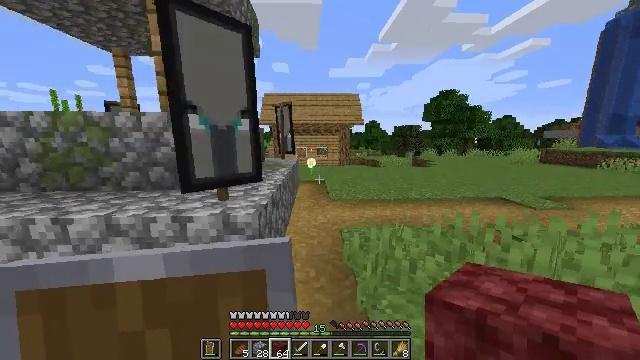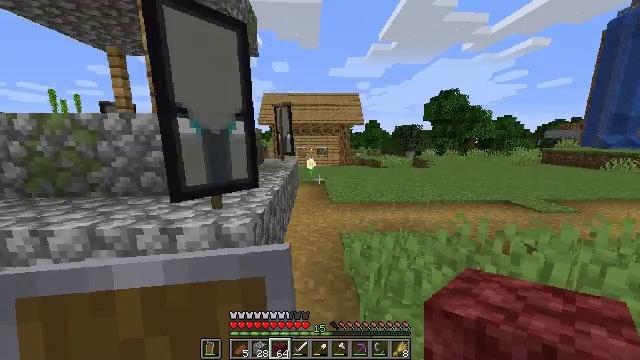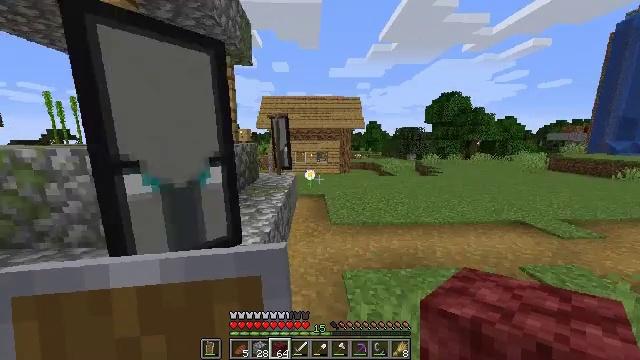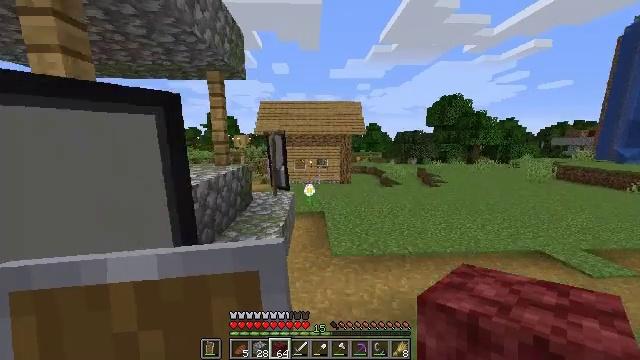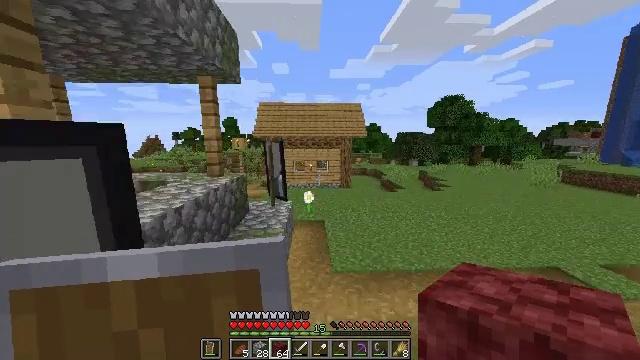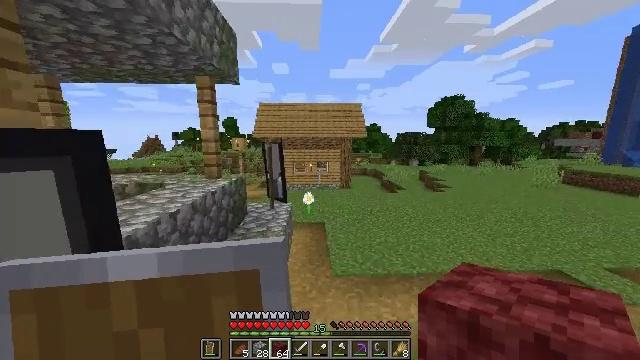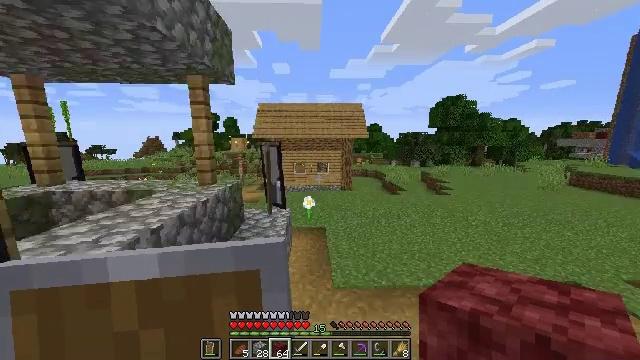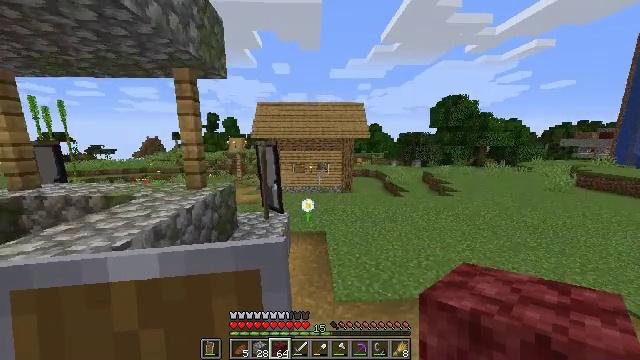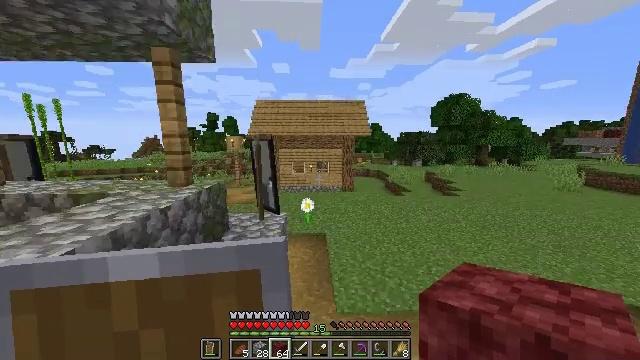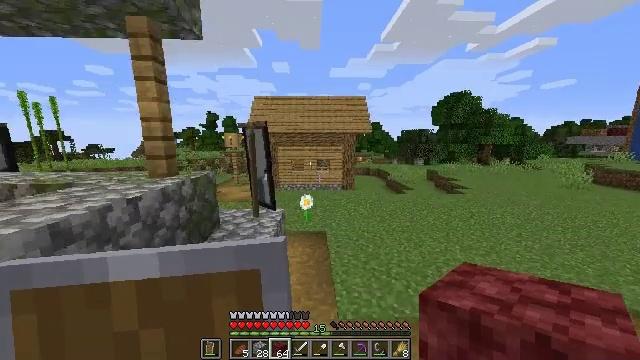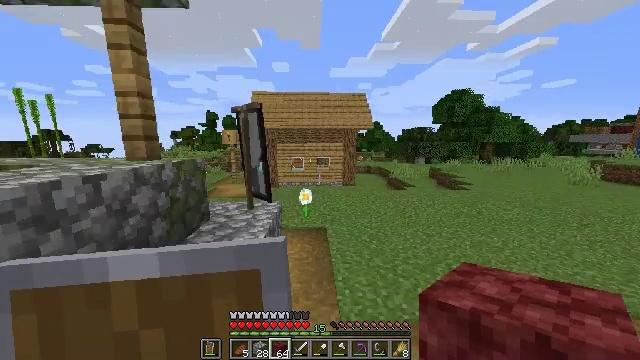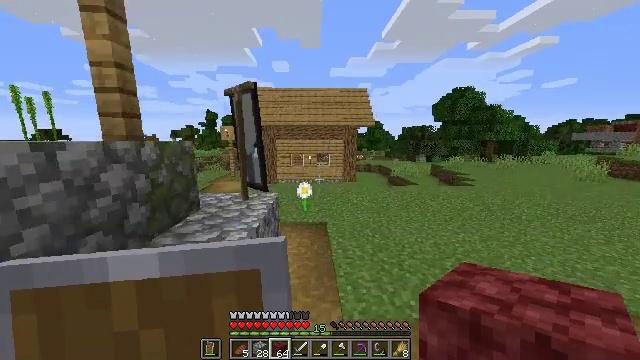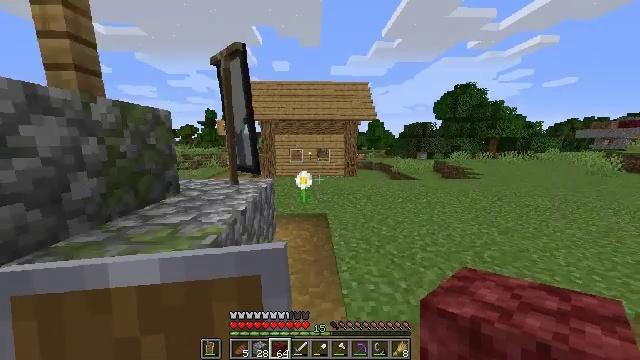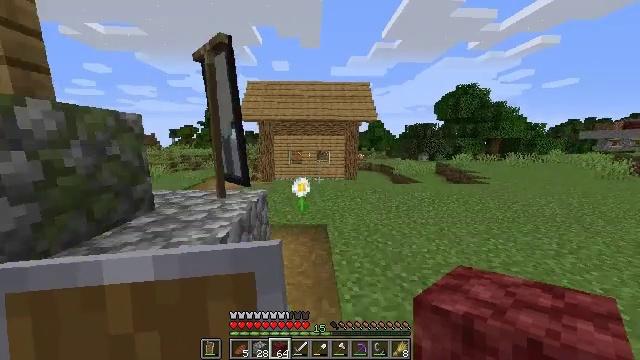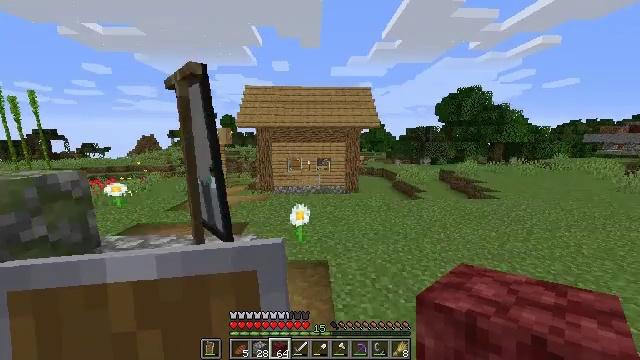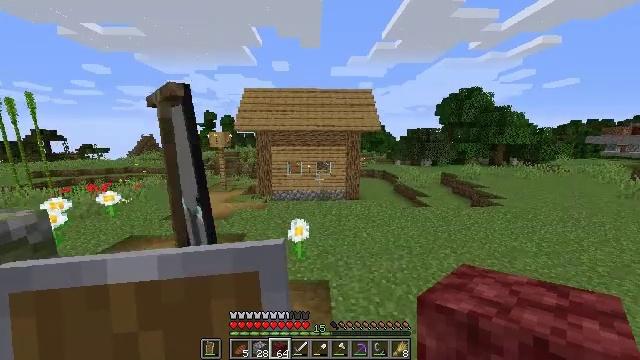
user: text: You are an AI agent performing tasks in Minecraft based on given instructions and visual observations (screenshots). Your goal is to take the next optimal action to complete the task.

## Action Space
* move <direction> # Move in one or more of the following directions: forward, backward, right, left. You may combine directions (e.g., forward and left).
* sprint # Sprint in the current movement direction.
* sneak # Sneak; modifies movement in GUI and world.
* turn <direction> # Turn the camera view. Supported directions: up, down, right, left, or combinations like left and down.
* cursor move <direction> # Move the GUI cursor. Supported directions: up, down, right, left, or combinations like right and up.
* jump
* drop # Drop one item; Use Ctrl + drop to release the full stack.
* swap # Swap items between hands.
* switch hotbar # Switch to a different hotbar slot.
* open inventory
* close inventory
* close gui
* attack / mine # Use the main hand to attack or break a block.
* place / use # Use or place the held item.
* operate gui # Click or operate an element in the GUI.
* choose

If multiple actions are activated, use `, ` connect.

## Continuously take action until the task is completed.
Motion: motion action
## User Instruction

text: craft item air
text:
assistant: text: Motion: move forward, jump
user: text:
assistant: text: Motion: move forward, jump
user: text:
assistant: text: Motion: move forward, jump
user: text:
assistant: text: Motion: move forward, jump
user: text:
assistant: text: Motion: move forward, jump
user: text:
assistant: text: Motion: move forward, jump
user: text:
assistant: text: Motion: move forward, jump
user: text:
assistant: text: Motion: move forward, jump
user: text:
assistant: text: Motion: move forward, jump
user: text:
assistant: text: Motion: move forward, jump
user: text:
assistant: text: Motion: move forward, jump
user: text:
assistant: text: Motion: move forward, jump
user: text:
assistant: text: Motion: move forward, jump
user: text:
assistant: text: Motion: move forward, jump
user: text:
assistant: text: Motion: move forward, jump
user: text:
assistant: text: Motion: move forward, jump
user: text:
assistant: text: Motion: move forward, jump
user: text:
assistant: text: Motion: move forward, jump
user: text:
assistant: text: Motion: move forward, jump
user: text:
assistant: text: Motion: move forward, jump
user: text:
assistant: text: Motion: move forward, jump
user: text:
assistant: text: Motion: move forward and move right, jump
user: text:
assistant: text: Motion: move forward and move right, jump
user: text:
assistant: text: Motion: move forward and move right, jump
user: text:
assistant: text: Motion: move forward and move right, jump
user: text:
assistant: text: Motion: move forward and move right, jump
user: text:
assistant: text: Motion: move forward and move right, jump
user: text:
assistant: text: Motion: move forward and move right, jump
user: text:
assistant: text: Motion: move forward and move right, jump
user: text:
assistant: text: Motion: move forward and move right, jump